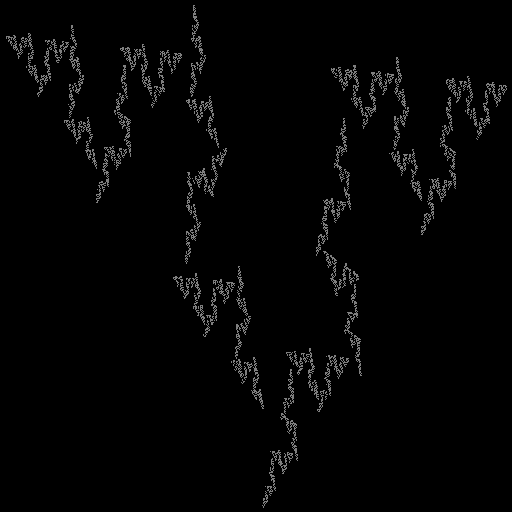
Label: koch_curve